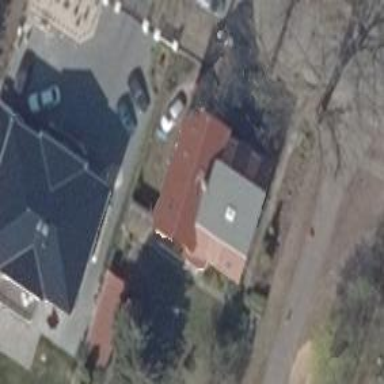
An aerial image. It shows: Residential building.